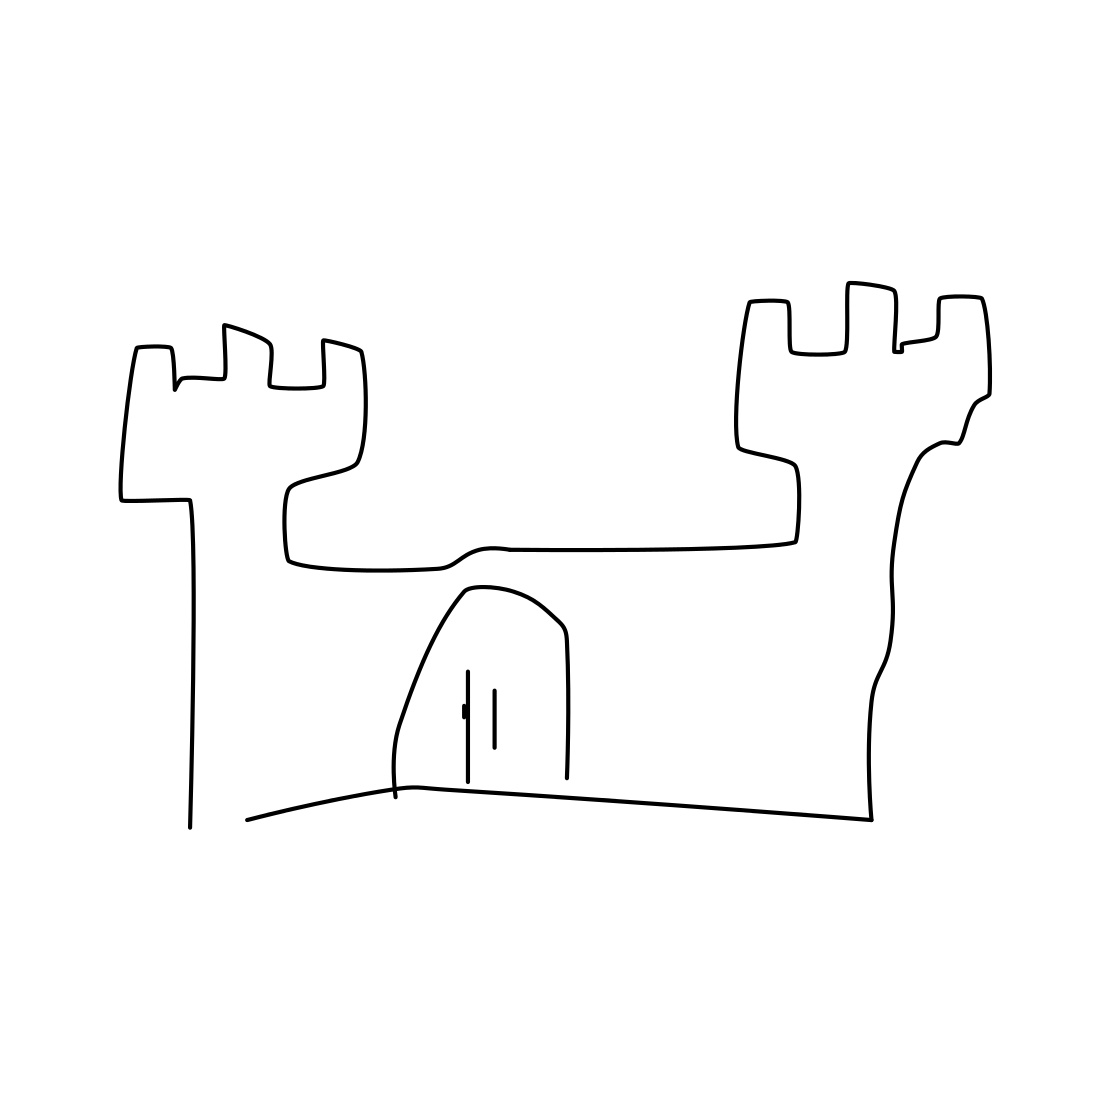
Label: castle